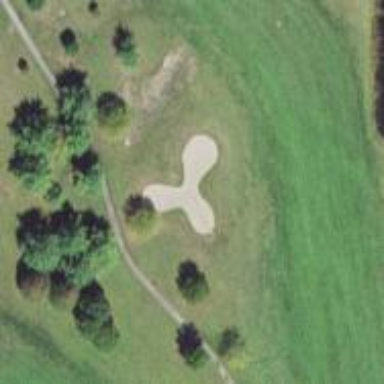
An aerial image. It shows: Grassy area designated as golf fairway.